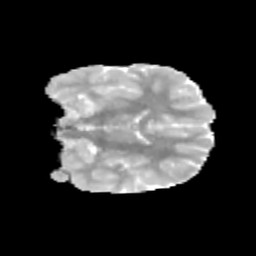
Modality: MD
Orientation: coronal
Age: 12
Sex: male
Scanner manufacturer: siemens
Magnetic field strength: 3 T
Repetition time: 3.8 s
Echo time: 0.07 s